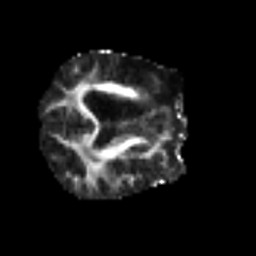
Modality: FA
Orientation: axial
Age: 50
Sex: male
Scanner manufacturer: siemens
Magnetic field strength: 3 T
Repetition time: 6.1 s
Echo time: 0.101 s